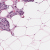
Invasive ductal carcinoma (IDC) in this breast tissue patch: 1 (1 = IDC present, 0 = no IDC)